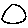
Label: circle